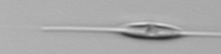
Label: Cylindrotheca